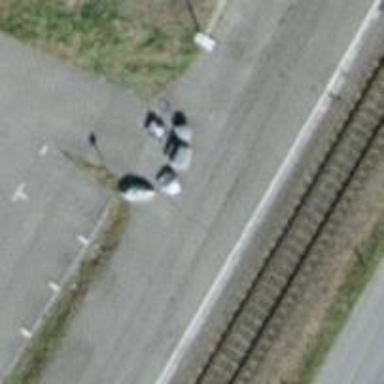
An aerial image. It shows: Block barrier.